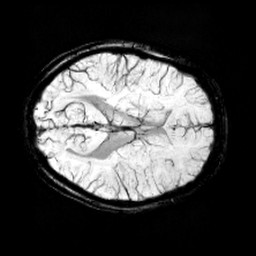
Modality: minIP
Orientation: axial
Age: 11
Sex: female
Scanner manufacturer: siemens
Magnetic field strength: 3 T
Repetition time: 0.027 s
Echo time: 0.02 s